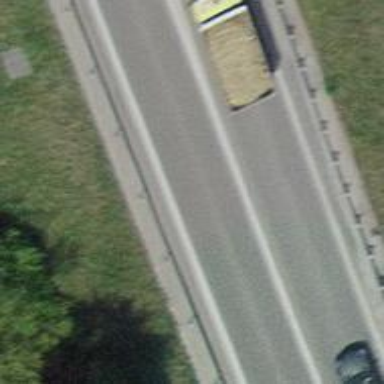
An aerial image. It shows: Trunk link highway.